Field crop: maize
Growth stage: 2
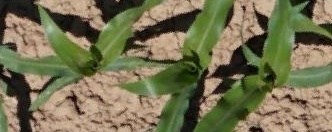
Species: maize